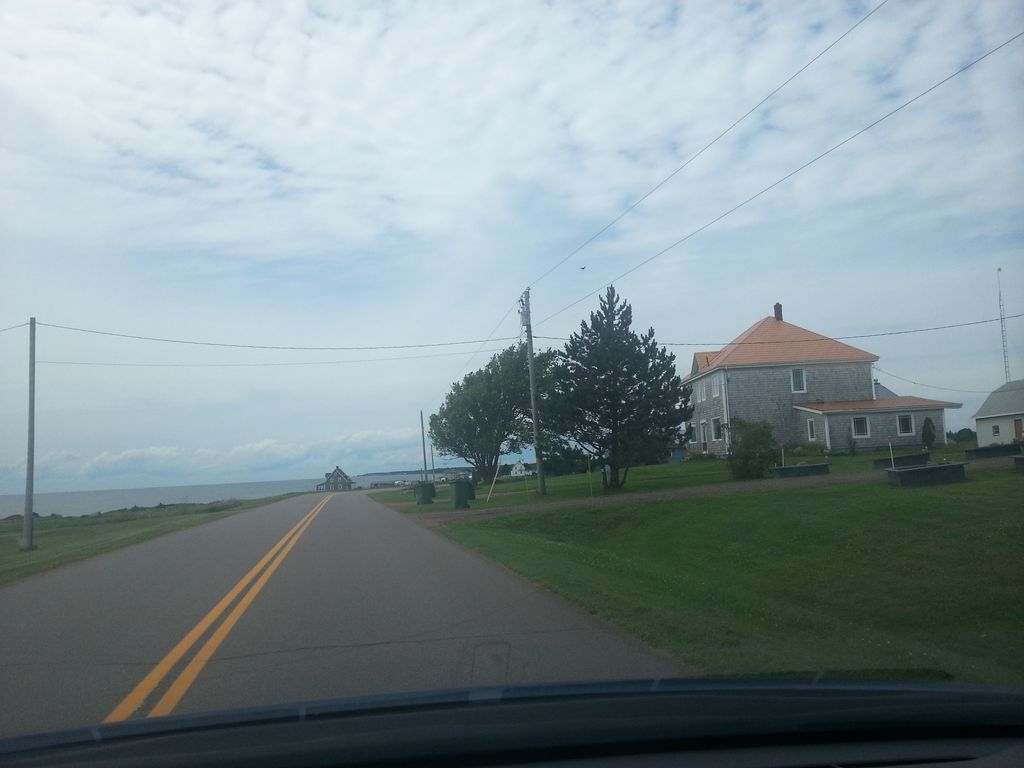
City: charlottetown